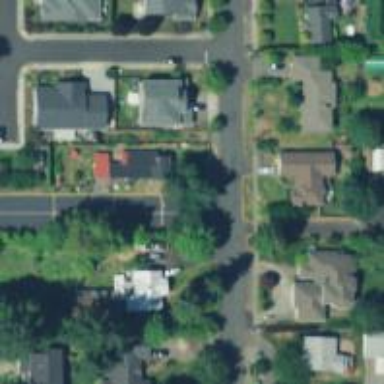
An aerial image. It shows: Residential road with asphalt surface and sidewalk on the left side.